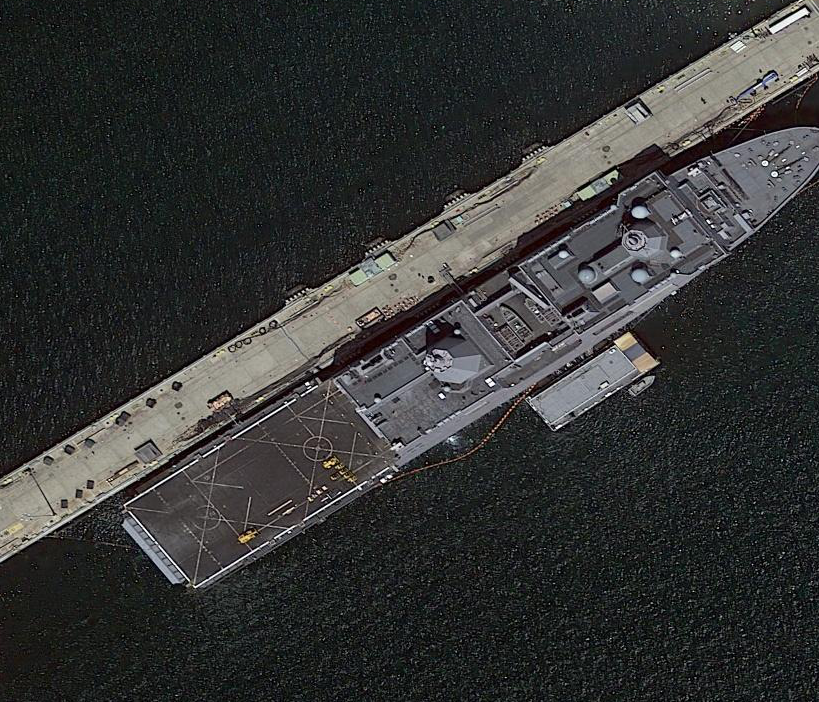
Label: combat